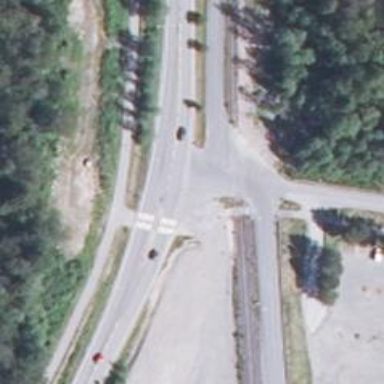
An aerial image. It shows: Railway crossing.